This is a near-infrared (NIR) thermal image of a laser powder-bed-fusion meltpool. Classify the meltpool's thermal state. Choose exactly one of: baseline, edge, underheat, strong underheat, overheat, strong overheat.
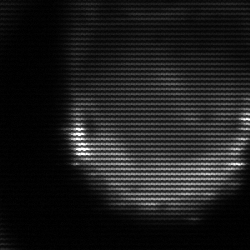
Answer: edge